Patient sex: M
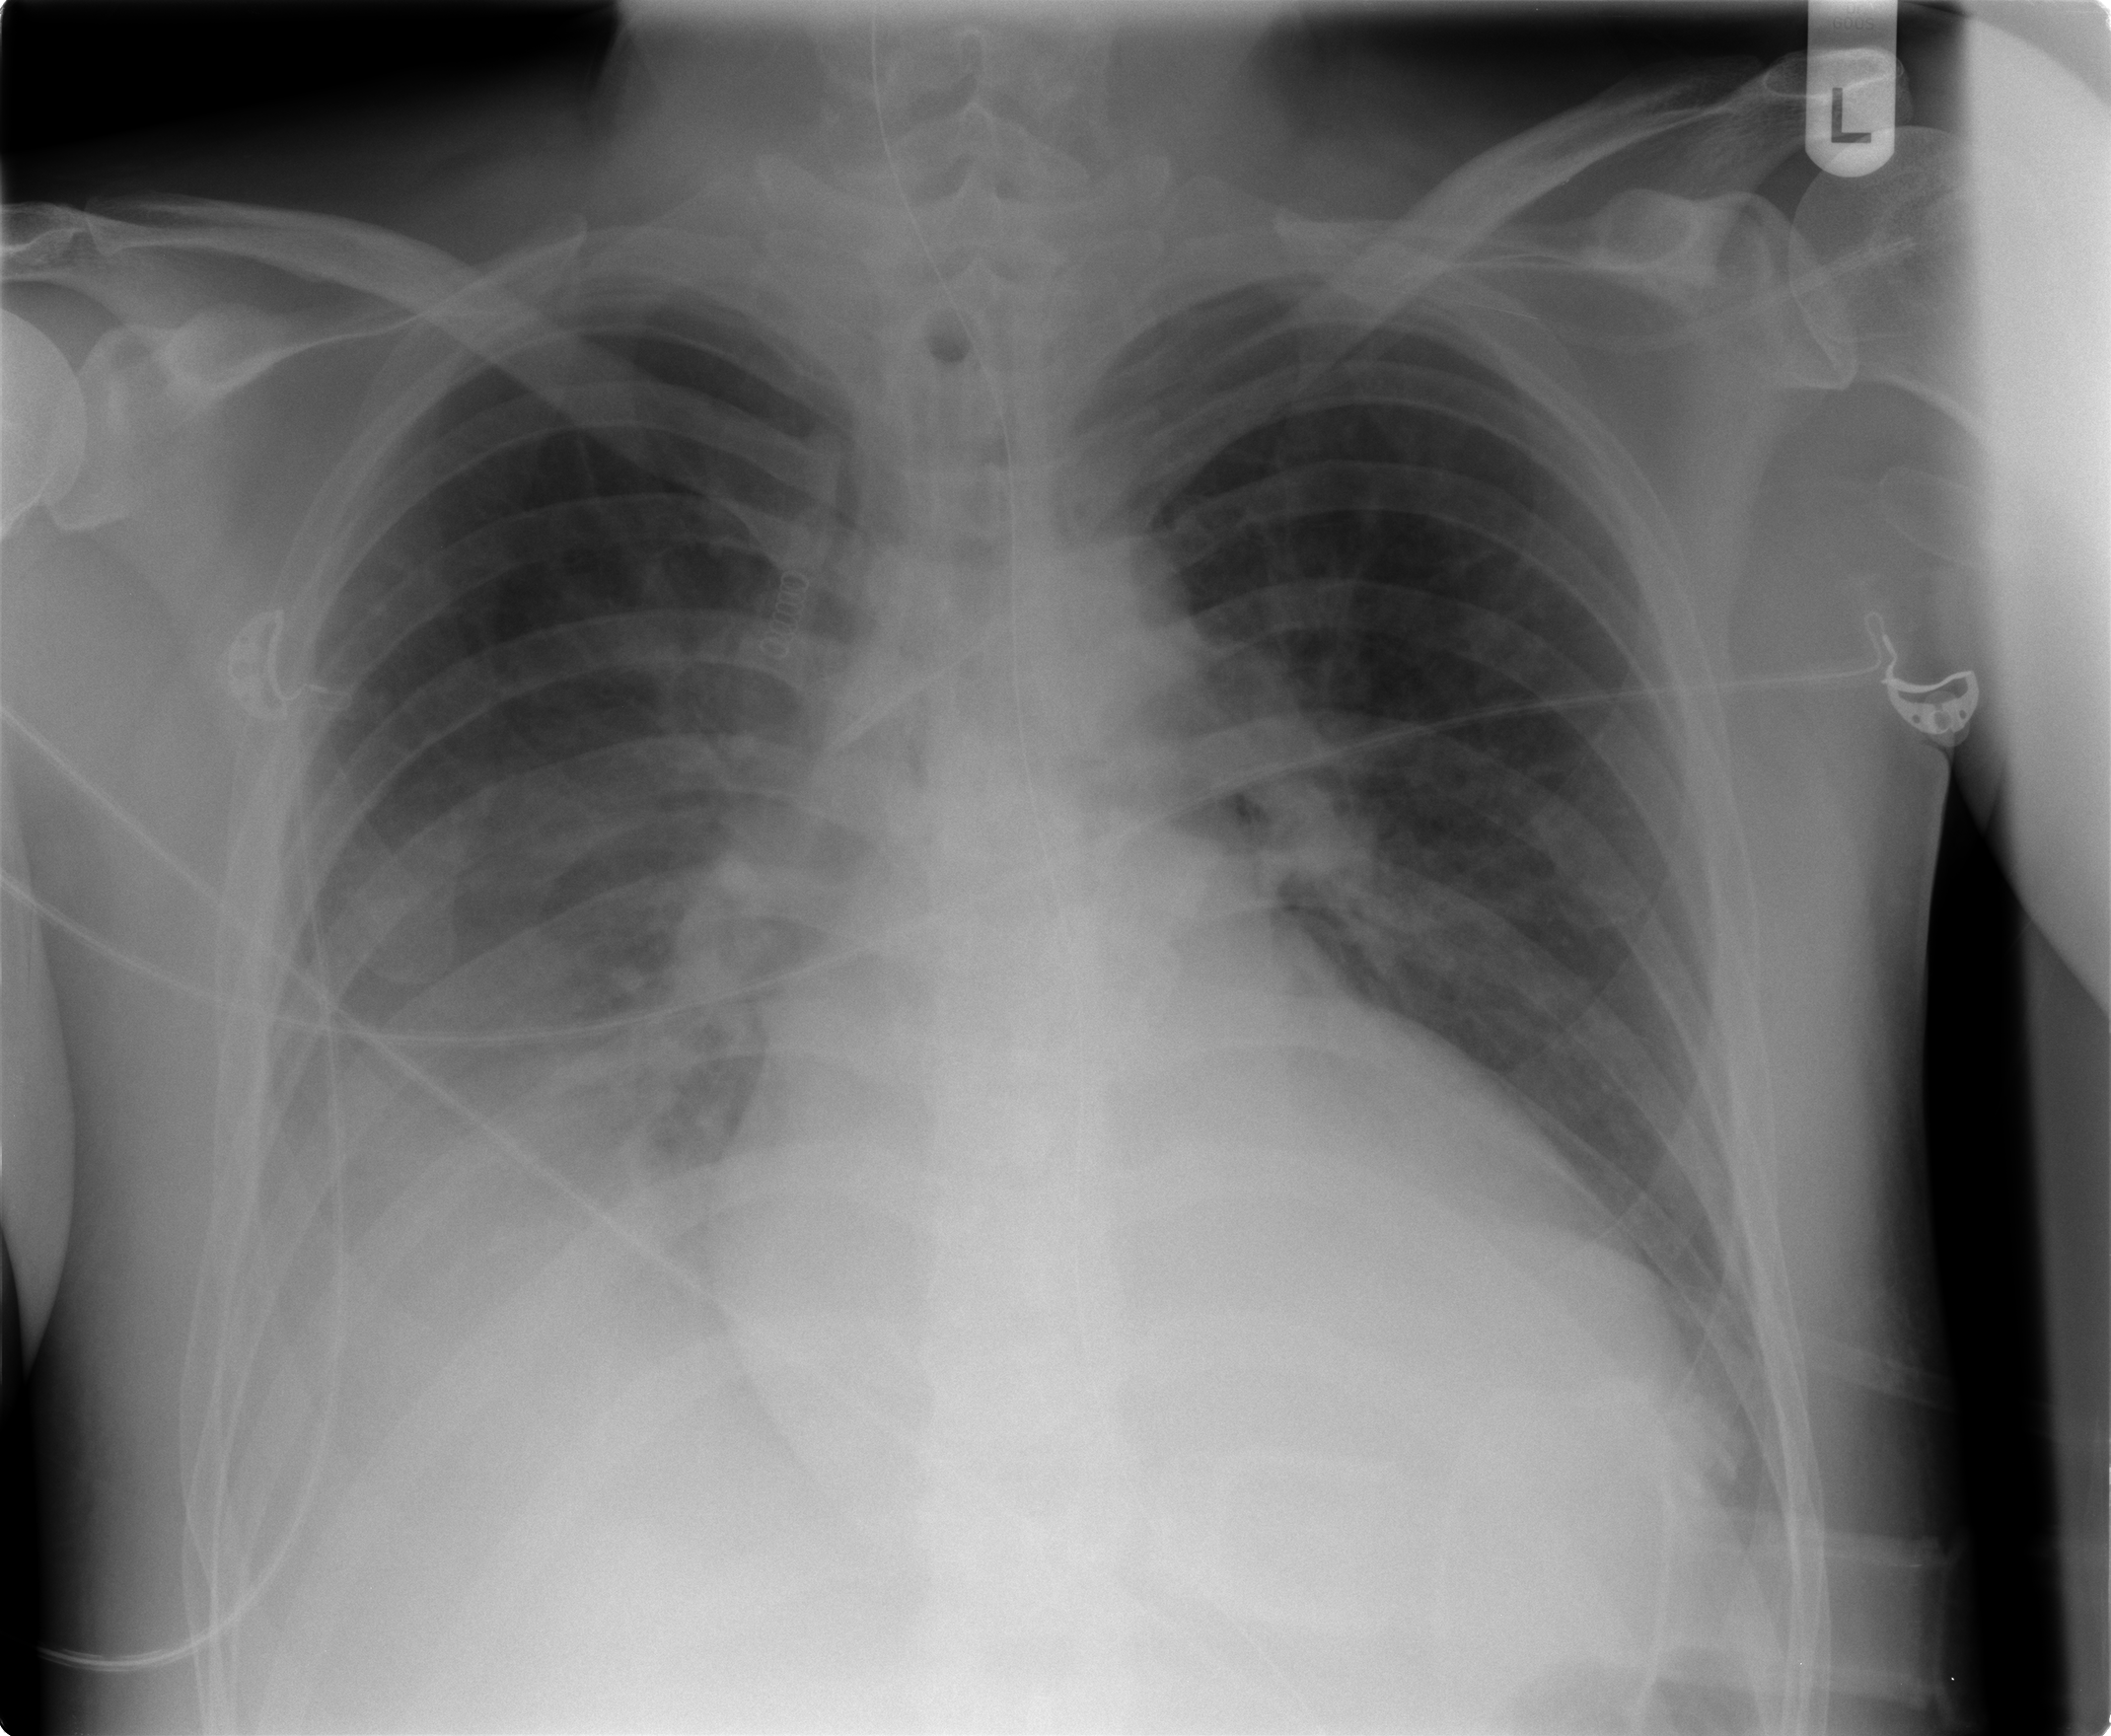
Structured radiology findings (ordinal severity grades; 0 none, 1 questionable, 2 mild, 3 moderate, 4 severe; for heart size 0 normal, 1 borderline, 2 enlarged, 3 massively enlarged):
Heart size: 2
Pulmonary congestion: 2
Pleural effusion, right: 3
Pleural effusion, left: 0
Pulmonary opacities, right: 2
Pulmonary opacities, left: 0
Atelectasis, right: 2
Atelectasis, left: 2